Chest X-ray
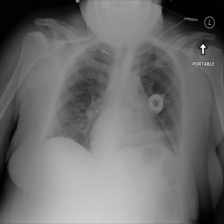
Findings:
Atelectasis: negative
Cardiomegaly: negative
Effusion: negative
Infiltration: negative
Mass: negative
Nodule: negative
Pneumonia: negative
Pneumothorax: negative
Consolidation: negative
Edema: negative
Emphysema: negative
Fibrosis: negative
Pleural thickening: negative
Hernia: negative